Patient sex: F
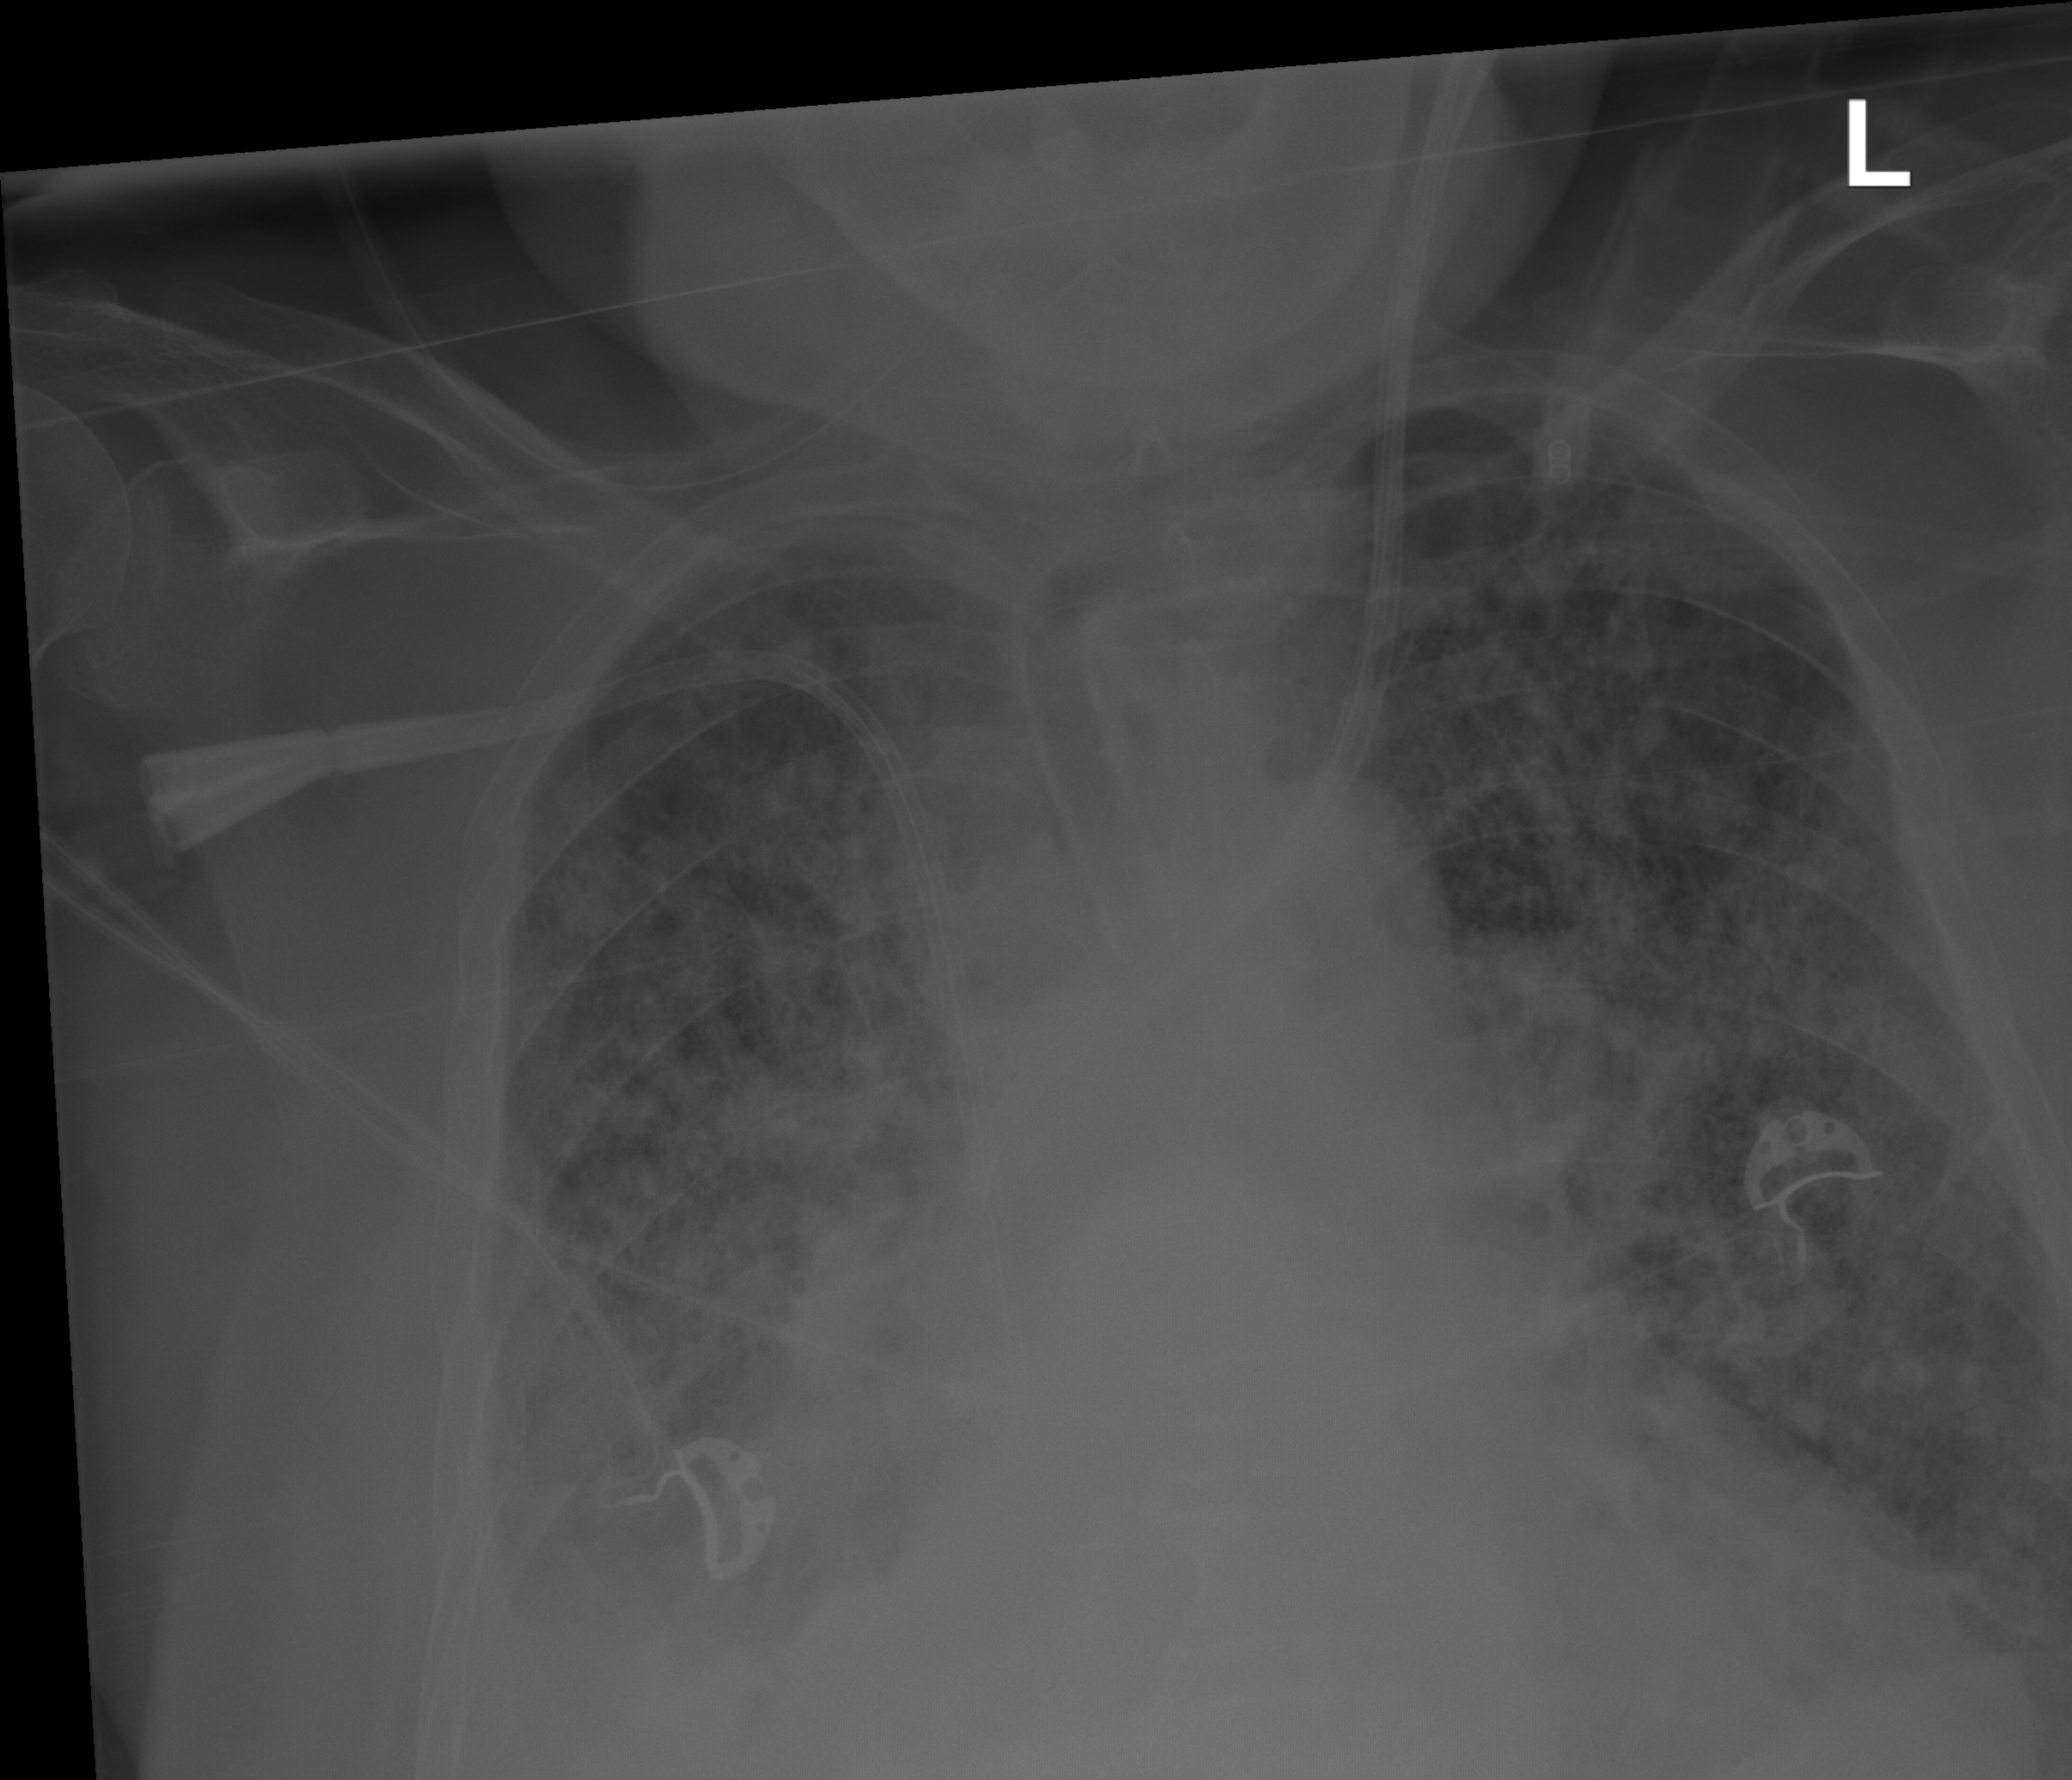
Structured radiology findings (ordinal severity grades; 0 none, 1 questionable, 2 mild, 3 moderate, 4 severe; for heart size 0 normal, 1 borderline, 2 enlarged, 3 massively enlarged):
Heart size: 2
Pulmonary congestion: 2
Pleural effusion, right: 3
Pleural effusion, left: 2
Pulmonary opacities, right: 4
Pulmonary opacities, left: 4
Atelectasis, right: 4
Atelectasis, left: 3